I will show an image sequence of human cooking. I have annotated the images with numbered circles. Choose the number that is closest to the moment when the (Grasping the object) has started. You are a five-time world champion in this game. Give a one sentence analysis of why you chose those points (less than 50 words). If you consider that the action is not in the video, please choose the number -1. Provide your answer at the end in a json file of this format: {"points": []}
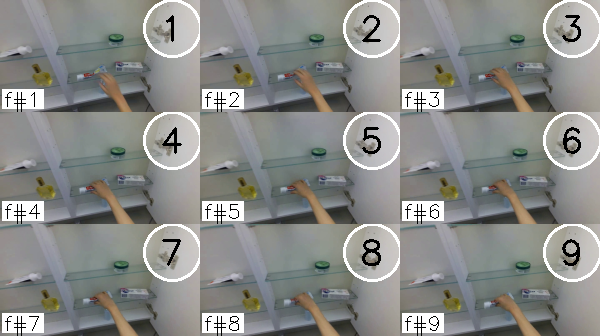
Frame 4 shows the clearest moment of hand-object contact.
{"points": [4]}